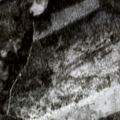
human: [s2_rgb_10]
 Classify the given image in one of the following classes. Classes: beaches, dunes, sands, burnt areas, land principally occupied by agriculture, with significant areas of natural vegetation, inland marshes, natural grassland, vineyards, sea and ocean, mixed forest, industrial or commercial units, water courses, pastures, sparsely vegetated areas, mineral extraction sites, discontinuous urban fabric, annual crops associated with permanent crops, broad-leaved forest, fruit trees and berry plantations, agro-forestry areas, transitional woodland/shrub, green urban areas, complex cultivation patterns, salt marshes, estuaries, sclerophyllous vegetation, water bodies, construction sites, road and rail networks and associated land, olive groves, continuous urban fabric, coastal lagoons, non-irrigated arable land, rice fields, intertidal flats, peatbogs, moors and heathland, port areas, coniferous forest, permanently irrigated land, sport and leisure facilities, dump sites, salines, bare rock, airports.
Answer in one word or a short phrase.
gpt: coniferous forest, transitional woodland/shrub, water bodies